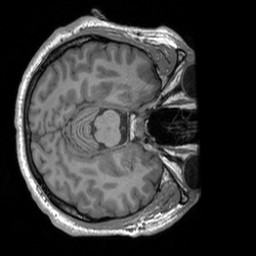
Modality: T1w
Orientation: axial
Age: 33
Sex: male
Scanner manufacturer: siemens
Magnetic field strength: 3 T
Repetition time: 1.9 s
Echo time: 0.00252 s